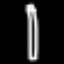
Label: pencil